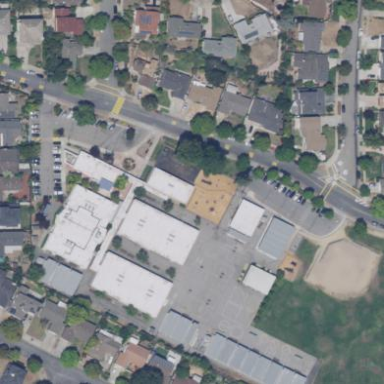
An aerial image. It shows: Asphalt schoolyard.